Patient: sex F, age 69
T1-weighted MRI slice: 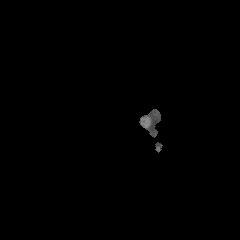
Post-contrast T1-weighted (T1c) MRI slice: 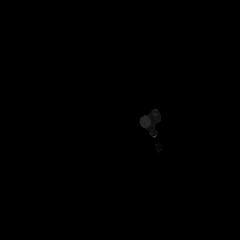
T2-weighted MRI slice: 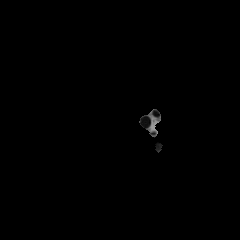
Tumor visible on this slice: no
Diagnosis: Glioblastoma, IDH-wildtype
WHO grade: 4